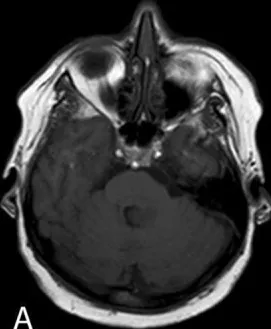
MR images obtained from a 60-year-old woman with diplopia. Axial T1-weighted images without.
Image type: radiology (mri)